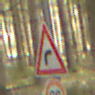
Verkehrszeichen: KurveRechts
Zusatzzeichen unten: Geschwindigkeit30
Umgebung: Outdoor, Nature
Tageszeit: MorningAfternoon
Wetter: Overcast
Licht: Natural
Jahreszeit: Winter
Kontrast: LowContrast